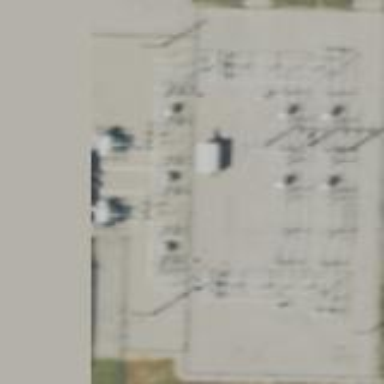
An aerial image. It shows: Industrial power substation.